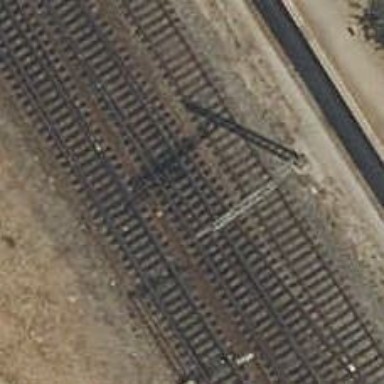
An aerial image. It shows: Railway track with electrified contact lines. This is siding track.